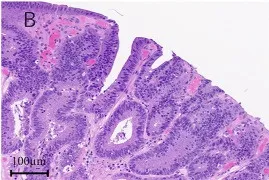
Gastroscopy and pathological findings. Hematoxylin-eosin staining shows two adenocarcinomas (B, C).
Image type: pathology (h&e)